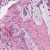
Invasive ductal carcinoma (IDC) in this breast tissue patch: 1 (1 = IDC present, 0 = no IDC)